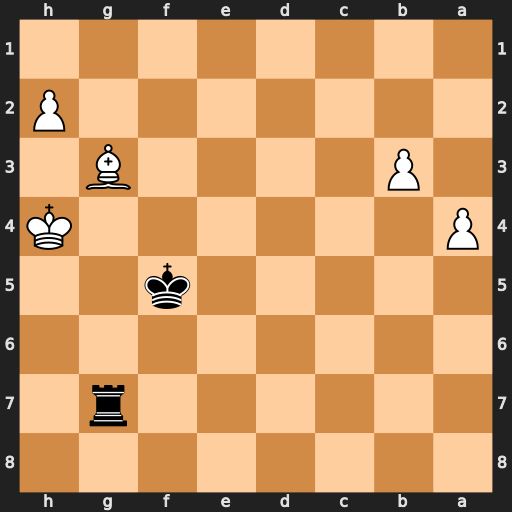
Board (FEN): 8/6r1/8/5k2/P6K/1P4B1/7P/8
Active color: b
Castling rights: -
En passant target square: -
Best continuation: Rh7#